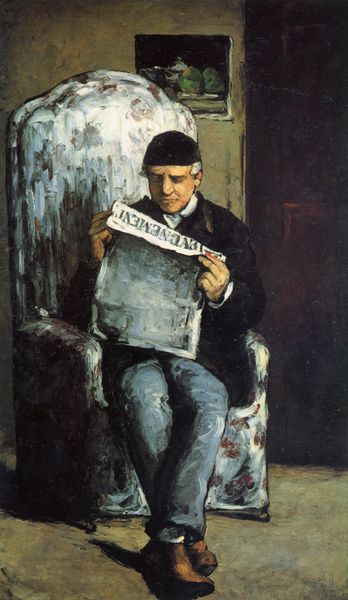
Titel: Portrait du père de l'artiste, Porträt des Vaters des Künstlers
Künstler: Paul Cézanne
Standort: Washington (District of Columbia)
Institution: National Gallery of Art
Schlagwörter: blau, dunkel, gemälde, hand, kopf, mann, schatten, weiß, cezanne, gelb, impressionismus, sitzen, braun, fenster, finger, frankreich, grau, haar, hell, hintergrund, hut, licht, mund, nase, raum, schwarz, stuhl, tür, zimmer, blick, muster, alt, anzug, hemd, hose, jacke, kappe, mütze, wand, augen, gesicht, halten, kragen, mensch, bild, bildnis, herr, hände, möbel, portrait, porträt, rückenlehne, öl, morgen, boden, haare, interieur, mantel, sessel, sitzend, stoff, decke, vater, frontal, genre, stilleben, stillleben, beine, hellblau, kopfbedeckung, bein, füße, schrift, ruhe, schrank, sofa, wohnzimmer, armlehne, düster, lehne, schlagschatten, schuhe, hosen, moderne, violett, monochrom, türe, pause, stille, ölgemälde, ohrensessel, polster, tapete, jeans, brauen, glanz, lesen, sitzt, konzentriert, still, sakko, konzentration, fussboden, schuche, spitzweg, hängen, blumenmuster, service, titel, text, zeitung, überschrift, stiefel, schuh, sonntag, schein, schlappen, armlehnen, versunken, weiße, polsterung, paul cezanne, lesender, überschlagen, leser, lesend, bild im bild, sitzender, vertieft, zeitungsleser, graue, lehen, franzose, jude, überzug, weisse haare, frühwerk, sitzten, sacko, msuter, rabbi, blauton, gazette, unkonventionell, portrati, jackette, zeitunglesen, inerieur, amrlehne, hosse, ins ich gekehrt, rmlehne, wollmütze, simmer, cecanne, 1870, haupbe, feuerabend, palettmesser, übekreuz